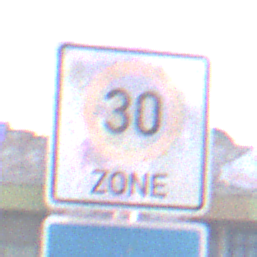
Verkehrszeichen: BeginnZone30
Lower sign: Sackgasse
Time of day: MorningAfternoon
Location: Outdoor (Special)
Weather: PartlyCloudy
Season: NotSpecified
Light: Natural